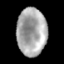
Tissue: skin
Cell type: Epithelial cells
Senescence score: 0.7046
Nuclear area (px): 1390
Mean DAPI intensity: 167.532